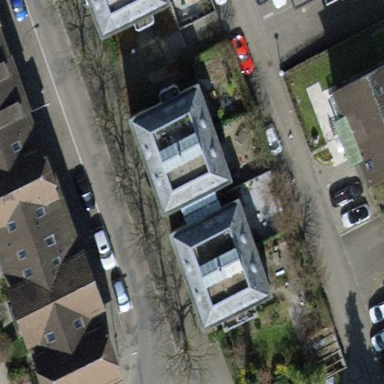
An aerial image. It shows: House with quadruple saltbox roof shape.